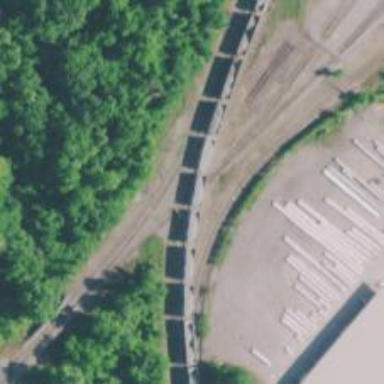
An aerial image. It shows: Railway spur service.